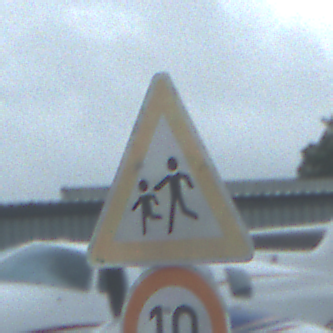
Verkehrszeichen: KinderRechts
Zusatzzeichen unten: Geschwindigkeit10
Umgebung: Outdoor, Suburban
Tageszeit: Midday
Wetter: Overcast
Licht: Natural
Jahreszeit: NotSpecified
Kontrast: LowContrast